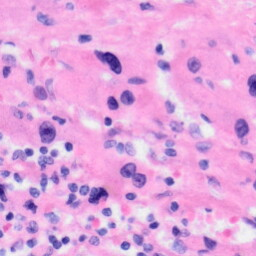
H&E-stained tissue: Liver